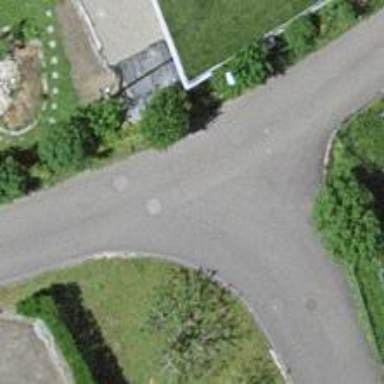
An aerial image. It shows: Residential road with asphalt surface and no sidewalk.